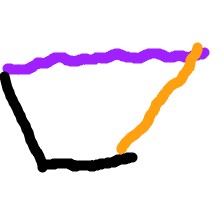
Shape: trapezoid